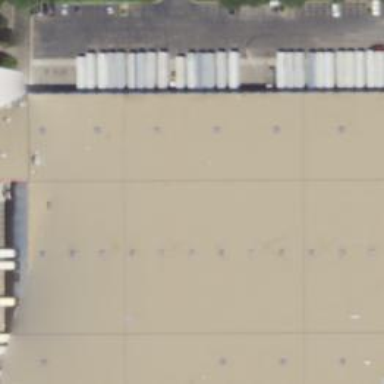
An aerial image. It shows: Manufacturing building.